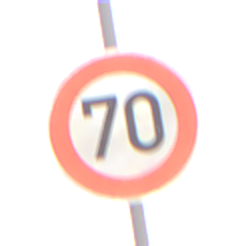
Verkehrszeichen: Geschwindigkeit70
Umgebung: Outdoor, Nature
Tageszeit: MorningAfternoon
Wetter: Overcast
Licht: Natural
Jahreszeit: NotSpecified
Kontrast: LowContrast